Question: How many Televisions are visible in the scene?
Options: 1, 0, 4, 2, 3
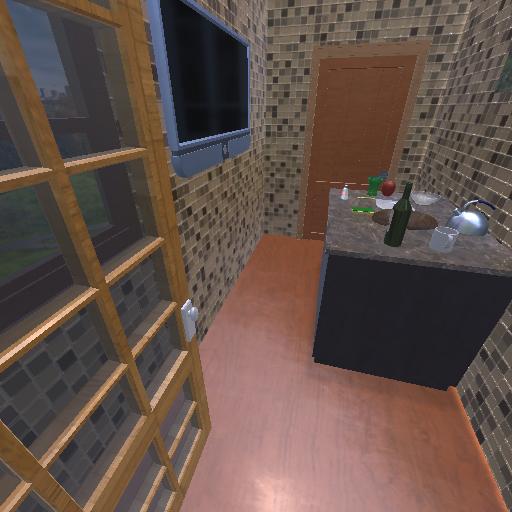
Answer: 1